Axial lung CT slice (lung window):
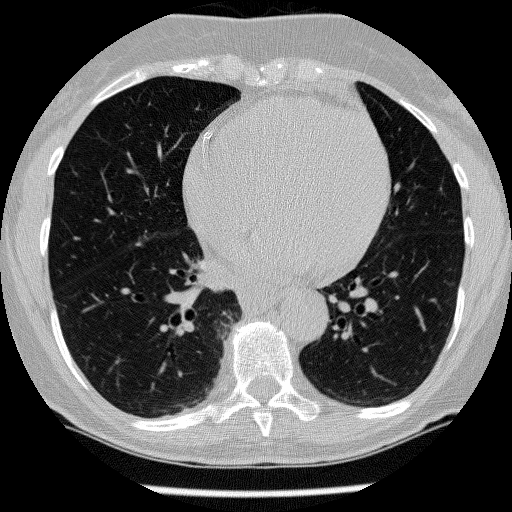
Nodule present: no